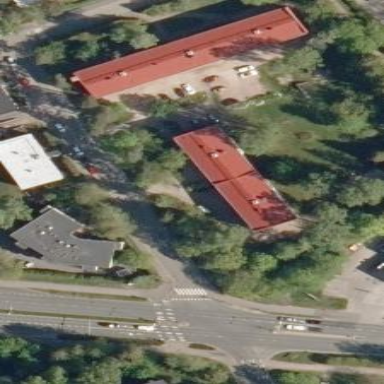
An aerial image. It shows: View of apartment building.